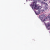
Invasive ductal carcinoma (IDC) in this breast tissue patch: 0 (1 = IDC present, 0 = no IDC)